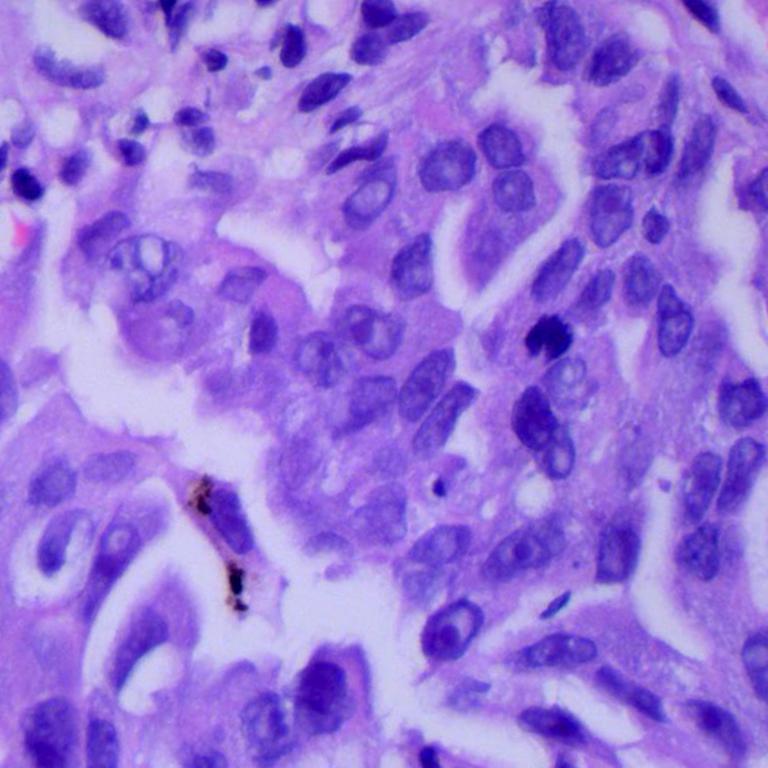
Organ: lung
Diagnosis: adenocarcinomas